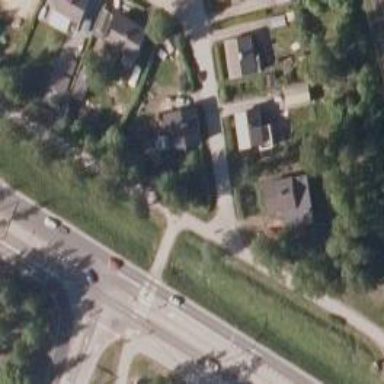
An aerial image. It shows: Cycleway.